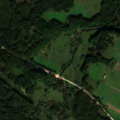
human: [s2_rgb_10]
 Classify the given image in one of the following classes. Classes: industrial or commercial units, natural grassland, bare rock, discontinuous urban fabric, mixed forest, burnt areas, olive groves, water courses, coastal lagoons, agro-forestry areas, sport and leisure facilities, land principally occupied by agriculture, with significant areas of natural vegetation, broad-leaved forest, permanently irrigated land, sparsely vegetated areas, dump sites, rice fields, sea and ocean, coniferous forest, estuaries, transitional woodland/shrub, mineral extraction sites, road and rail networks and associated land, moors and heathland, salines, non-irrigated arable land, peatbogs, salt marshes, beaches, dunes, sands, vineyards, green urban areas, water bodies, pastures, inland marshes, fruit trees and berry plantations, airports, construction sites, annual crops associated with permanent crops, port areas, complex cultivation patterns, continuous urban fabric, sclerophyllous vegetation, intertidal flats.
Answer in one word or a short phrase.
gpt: discontinuous urban fabric, pastures, complex cultivation patterns, land principally occupied by agriculture, with significant areas of natural vegetation, coniferous forest, mixed forest, transitional woodland/shrub